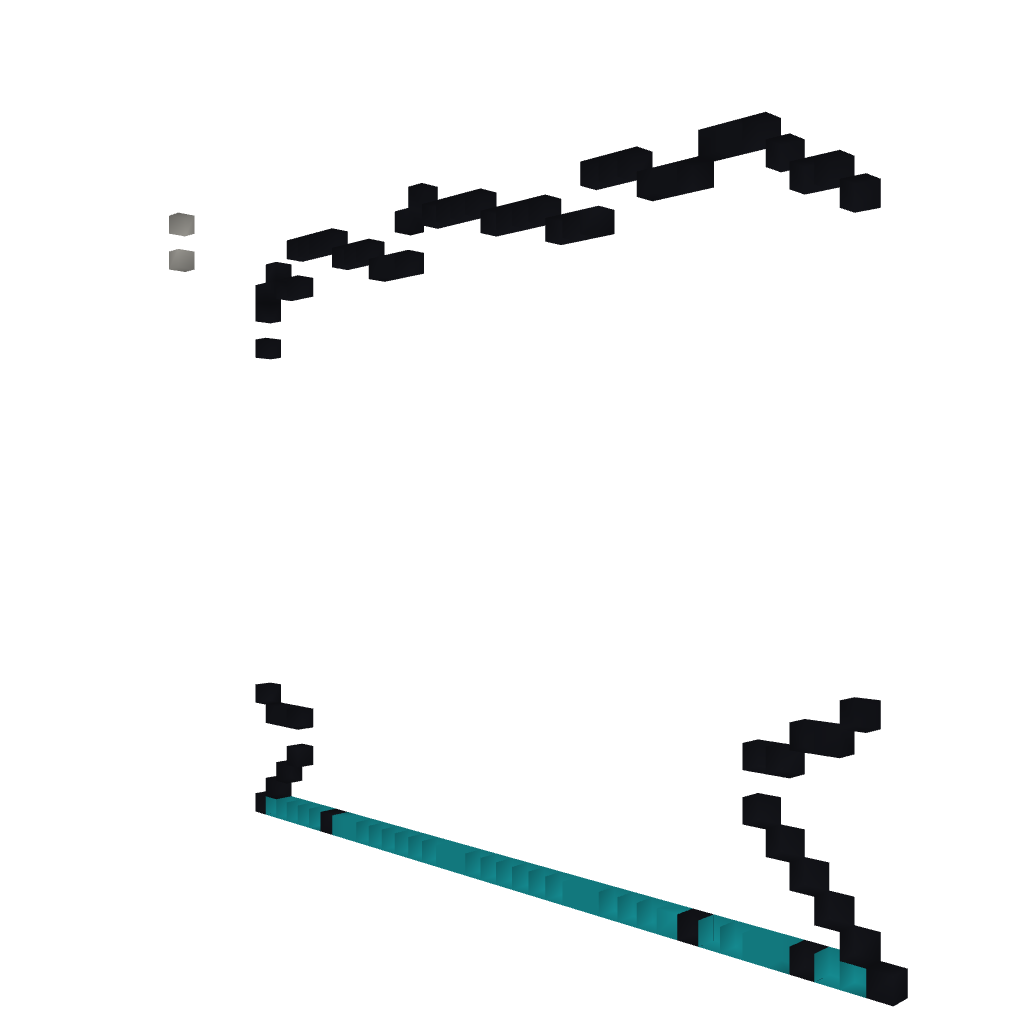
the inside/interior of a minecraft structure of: Brownbiscuitsface